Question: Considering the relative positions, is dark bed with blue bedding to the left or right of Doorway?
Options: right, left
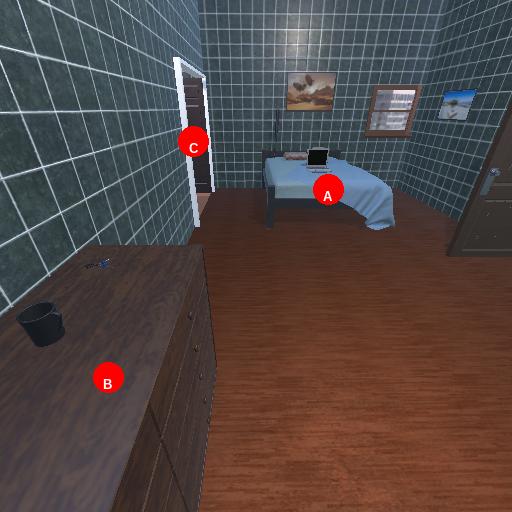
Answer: right